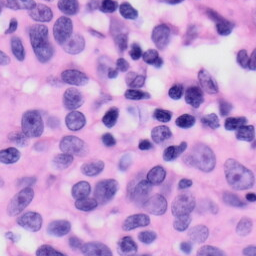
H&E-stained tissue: Skin